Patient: sex F, age 72
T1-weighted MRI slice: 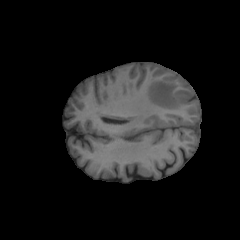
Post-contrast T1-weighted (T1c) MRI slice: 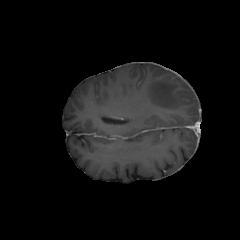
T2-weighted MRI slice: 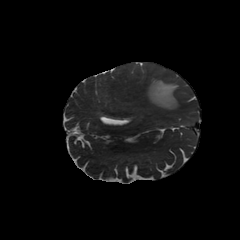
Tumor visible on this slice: yes
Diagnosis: Glioblastoma, IDH-wildtype
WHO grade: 4